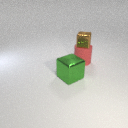
large green metal cube in front of large red rubber cylinder